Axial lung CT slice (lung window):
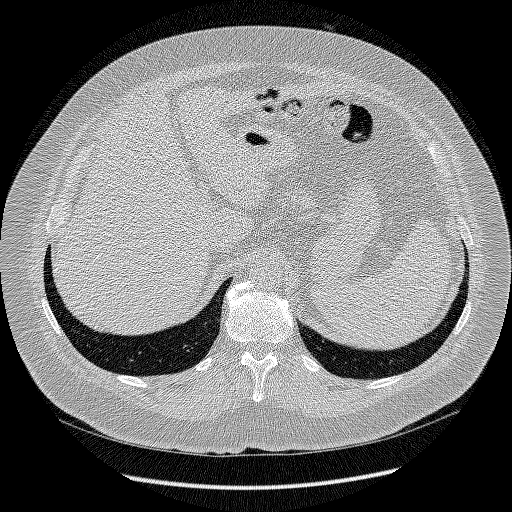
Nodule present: no